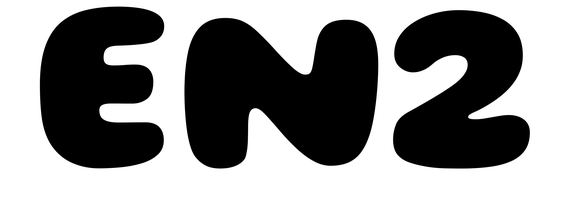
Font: Gluten_ExtraBold